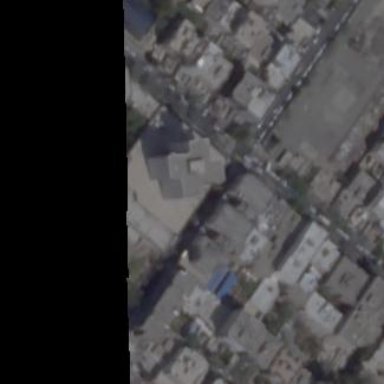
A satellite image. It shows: Part of building.